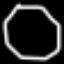
Label: octagon